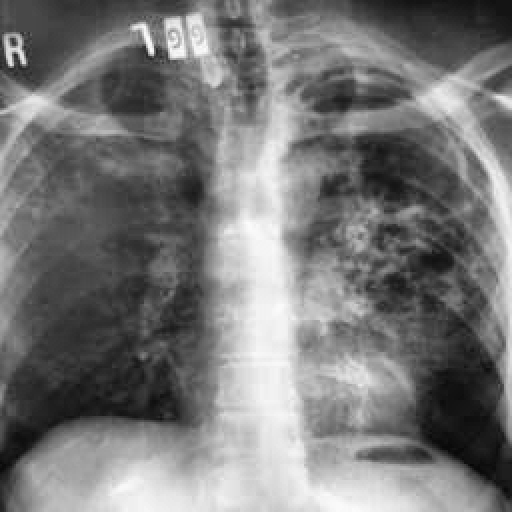
Finding: TUBERCULOSIS